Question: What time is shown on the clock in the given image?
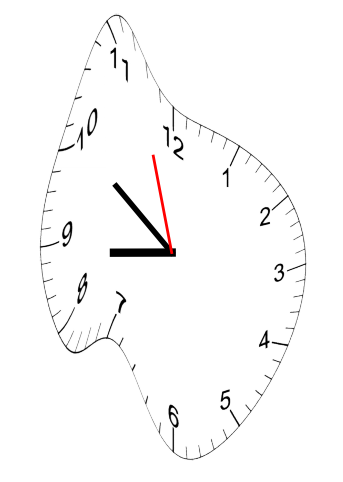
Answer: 08:50:57